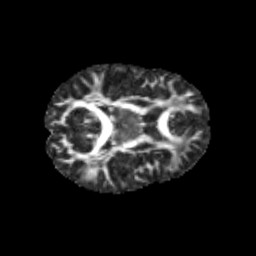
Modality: FA
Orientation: axial
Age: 9
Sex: female
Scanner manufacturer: siemens
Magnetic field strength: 3 T
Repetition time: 3.8 s
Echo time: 0.07 s